Breast ultrasound image
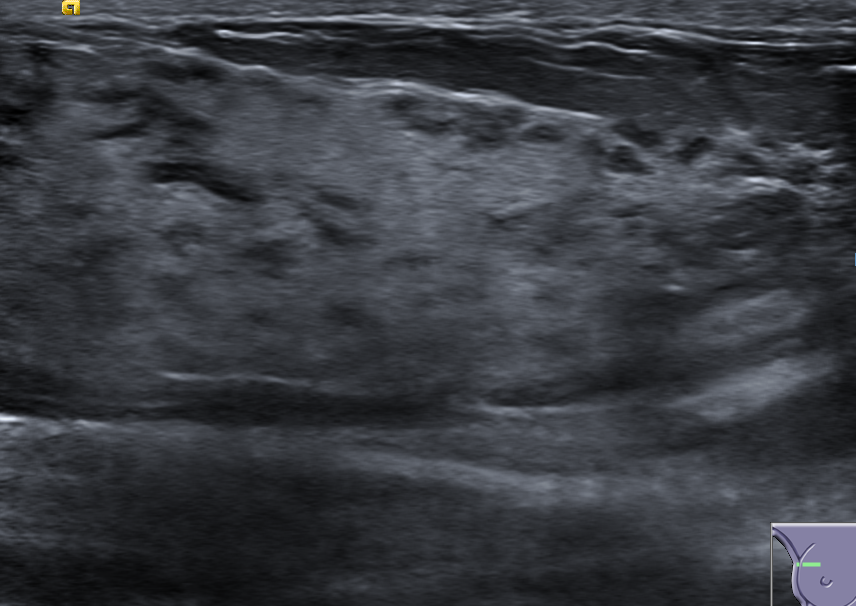
Diagnosis: normal